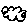
Label: cloud